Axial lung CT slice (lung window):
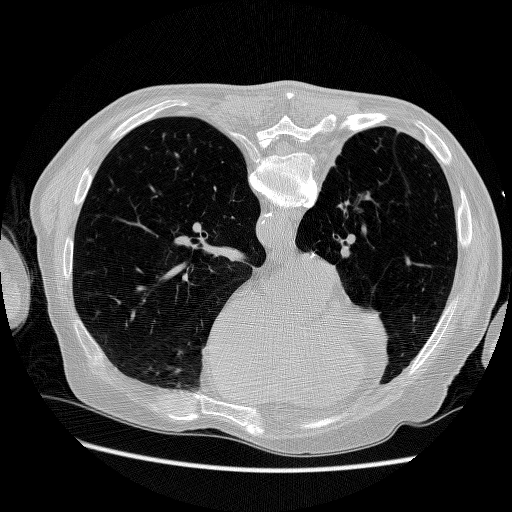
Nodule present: no